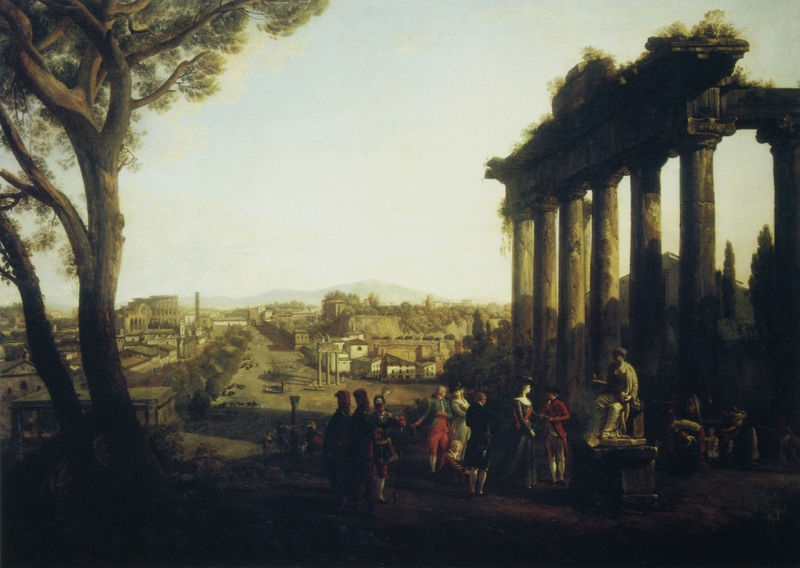
Titel: Großfürst Paul und Großfürstin Maria Fjodorowna auf dem Forum Romanum
Künstler: Abraham Louis Rodolphe Ducros
Standort: St. Petersburg
Institution: Schloss Pawlowsk
Schlagwörter: baum, berg, blau, blätter, dunkel, gemälde, himmel, mann, schatten, bäume, frauen, grün, landschaft, menschen, sitzen, stadt, äste, abend, braun, frau, hüte, kleid, licht, männer, paris, reden, schwarz, strasse, säule, säulen, unterhalten, weiss, ausblick, blick, dame, gras, rot, weg, leute, versammlung, architektur, barock, historie, kleidung, mensch, sockel, stehen, baumstamm, horizont, häuser, hügel, stamm, kirche, sonne, sitzend, adel, kind, publikum, renaissance, wald, anhöhe, brunnen, kinder, turm, skulptur, statue, aussicht, italien, ort, berge, dorf, giebel, allee, platz, schlot, besucher, pilaster, romantik, gefolge, kaiser, könig, soldaten, herrschaften, sprechen, dichter, tor, kolonnade, reste, ruine, antike, palast, spaziergang, denkmal, moos, lichtung, uniform, soldat, ruinen, treffen, kapitelle, rom, kapitell, bewachsen, voluten, antik, mittelalter, obelisk, griechenland, forscher, zerstört, historiengemälde, menschengruppe, tempel, arkadien, verehrung, anbetung, wanderung, antikisch, kaiserin, besichtigung, forum, forum romanum, kapitel, führung, monument, fraune, dörfer, archäologie, kolosseum, arcadien, figurengruppe, tempelruine, via appia, geälde, colosseum, via, gewachsen, pompej, tuine, 1810, määner, rauine, menschensäulen, unterhalten+, sprechwen